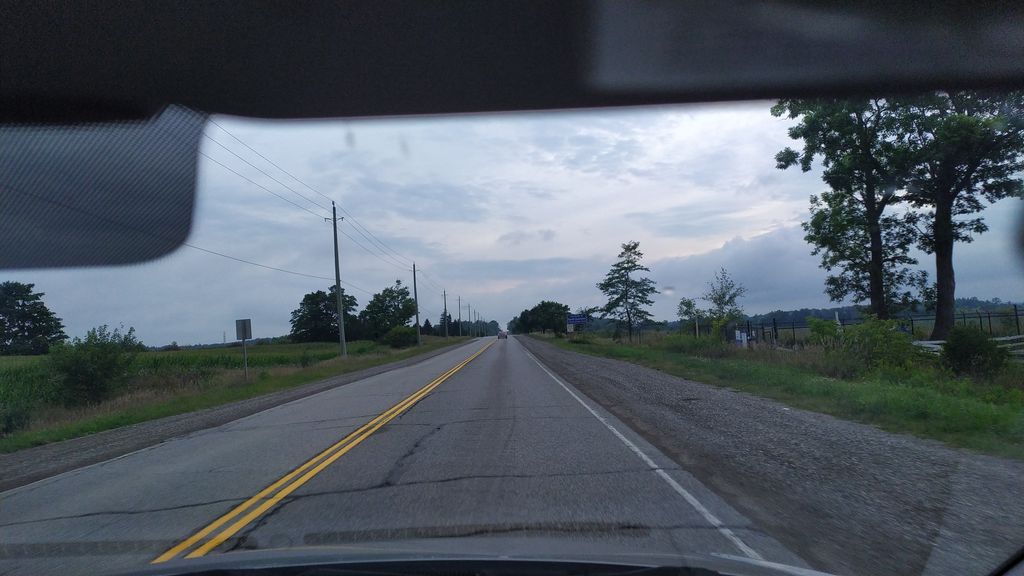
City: kitchener-waterloo